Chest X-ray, PA view. Patient: 51 years old, sex M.
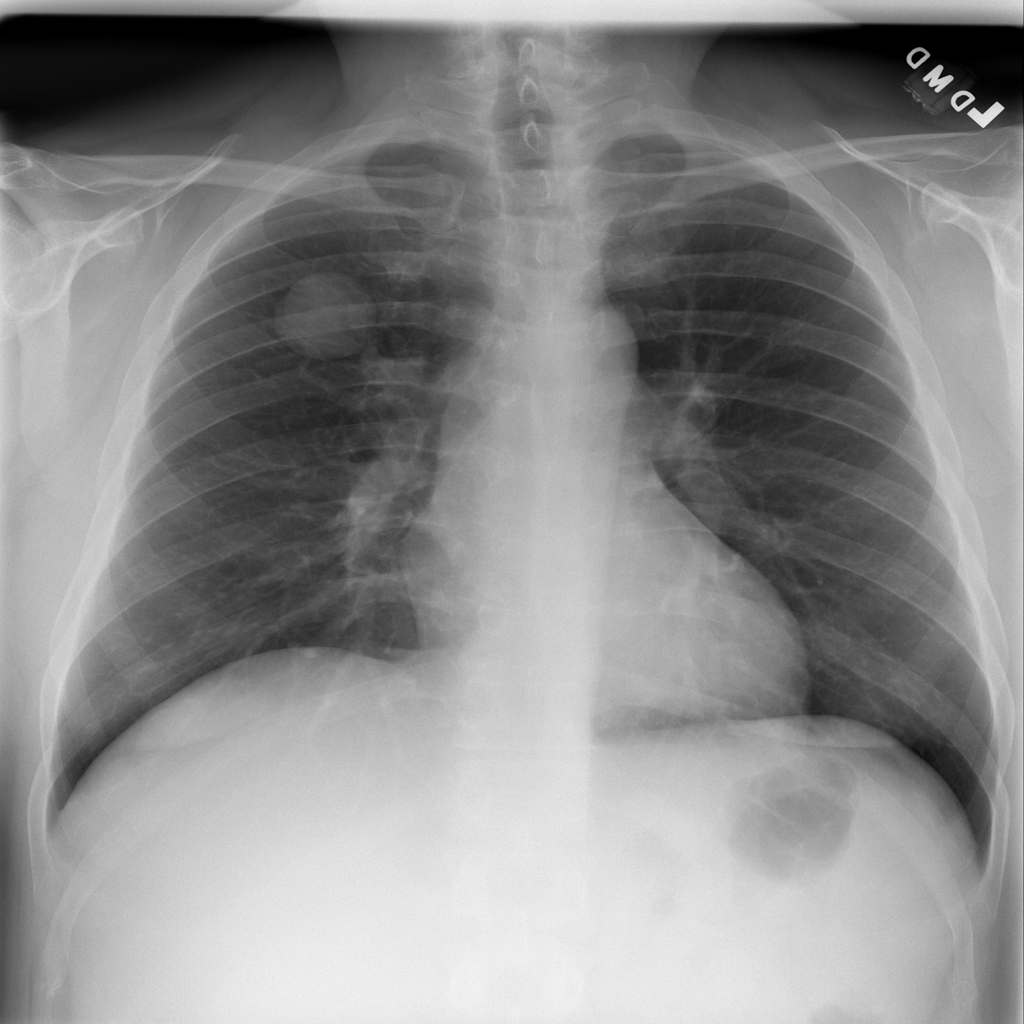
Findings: No Finding